Field crop: maize
Growth stage: 1
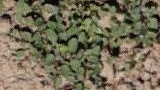
Species: convolvulus